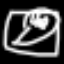
Label: line